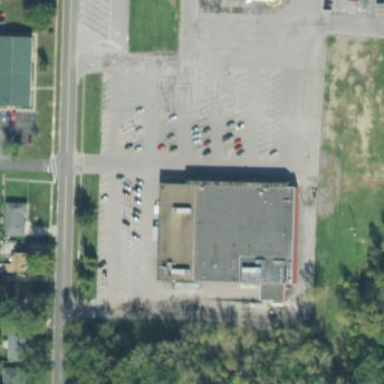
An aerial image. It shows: Retail building.